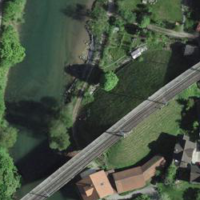
EUNIS habitat code: 55
Species observed at this site:
Sarracenia purpurea